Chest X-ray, PA view. Patient: 71 years old, sex F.
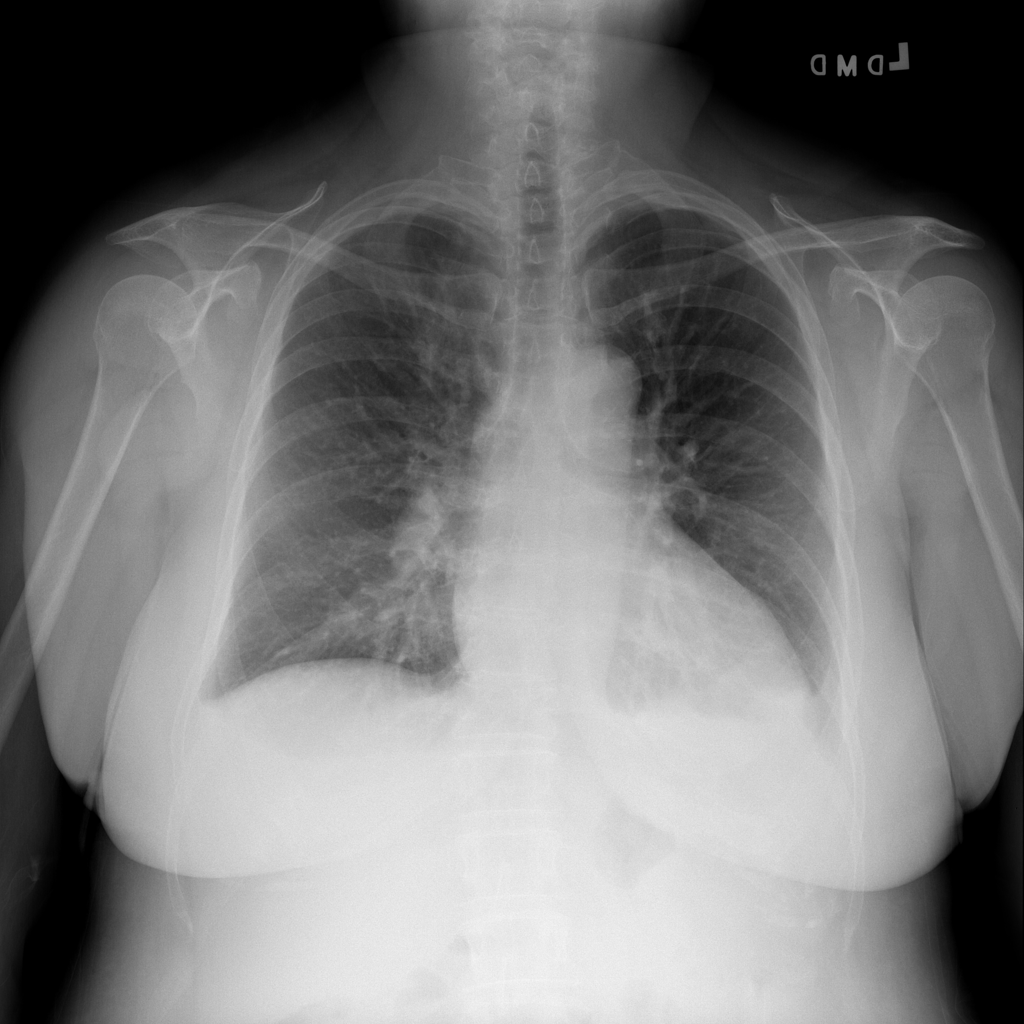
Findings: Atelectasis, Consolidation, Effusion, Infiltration